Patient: sex M, age 78
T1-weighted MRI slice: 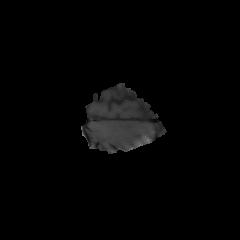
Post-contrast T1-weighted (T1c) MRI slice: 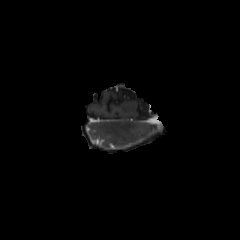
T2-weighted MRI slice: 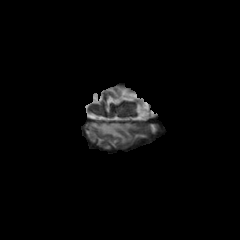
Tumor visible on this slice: yes
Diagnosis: Glioblastoma, IDH-wildtype
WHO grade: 4